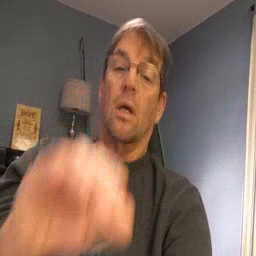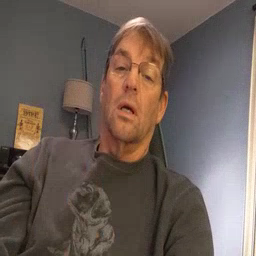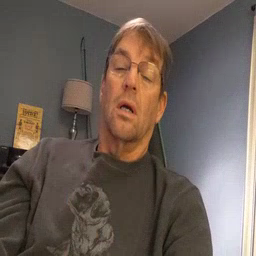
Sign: drink